Question: Main Function:
'''
my %hash = {'inner1'=>{'foo'=>5},
'inner2'=>{'bar'=>6}};
$object->State(0, %AMSValues);
'''
Sent to:
'''
sub State
{
my ($self, $state, %values) = @_;
my $value = \%values;
'''
From what I know one should be a hash and the other is a pointer, but...

It doesn't look like the picture is working so,
'''
$value = $value->{"HASH(0x52e0b6c)"}
%values = $values->{"HASH(0x52e0b6c)"}
'''
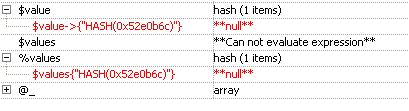
Answer: 'use warnings;' always.
Your:
'''
my %hash = {'inner1'=>{'foo'=>5},
'inner2'=>{'bar'=>6}};
'''
is incorrect; '{}' generates an anonymous hash reference, and %hash gets a single key (that hash reference stringified) and a value of undef.
You wanted:
'''
my %hash = ('inner1'=>{'foo'=>5},
'inner2'=>{'bar'=>6});
'''
As far as passing to subroutines goes, you can't pass hashes; code like you show flattens the hash into a list and then reassembles a hash from '@_', but that will be a separate copy. If you actually want the same hash, you must pass a hash reference instead.